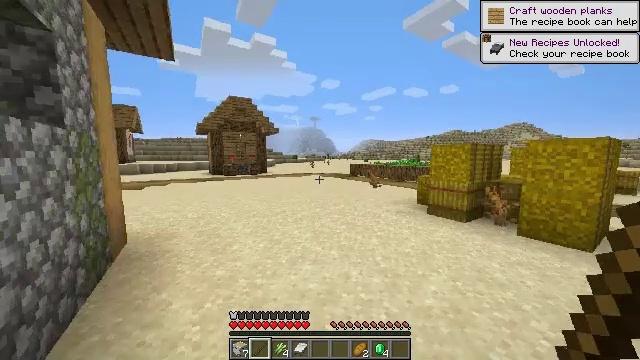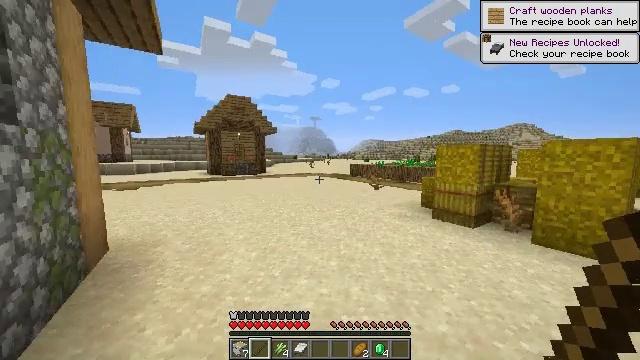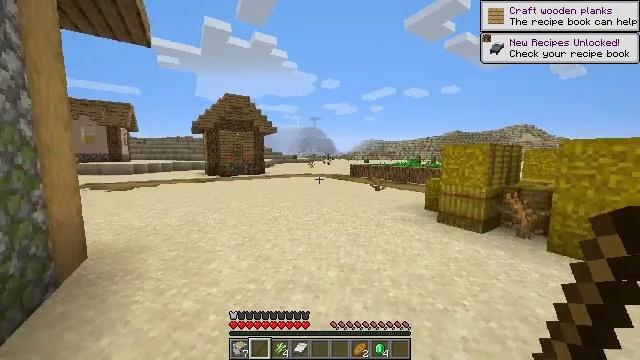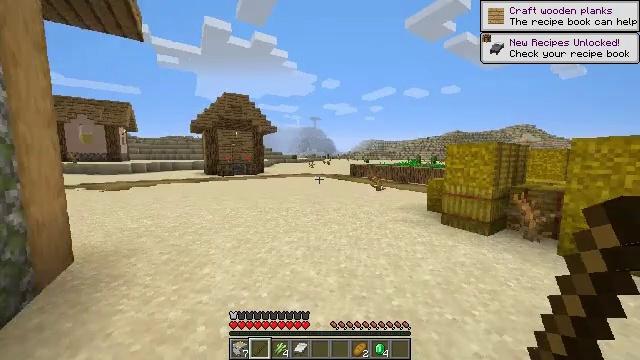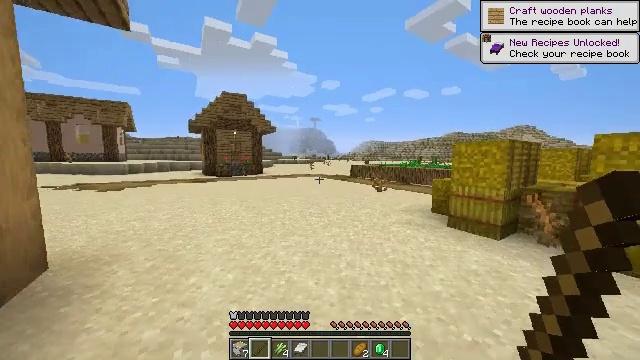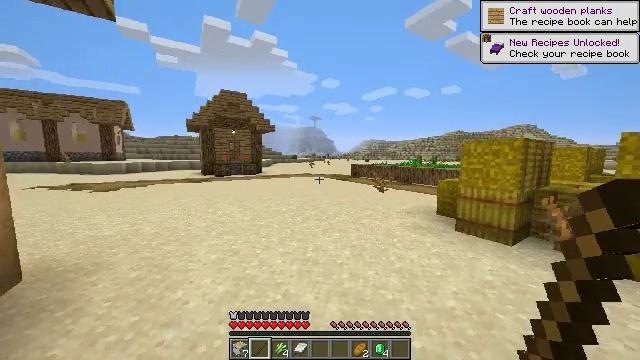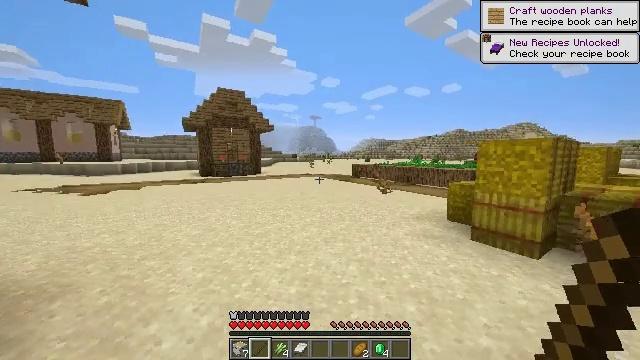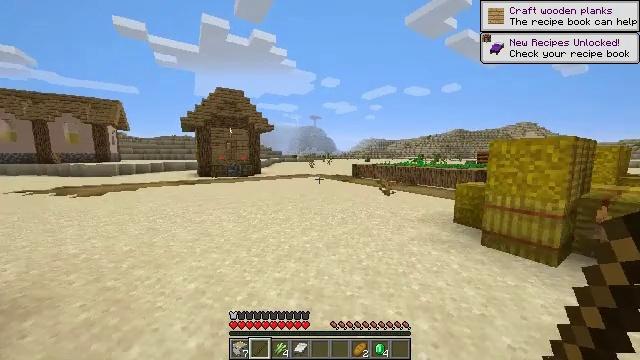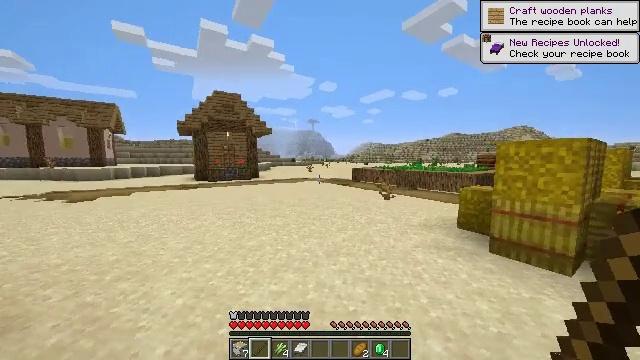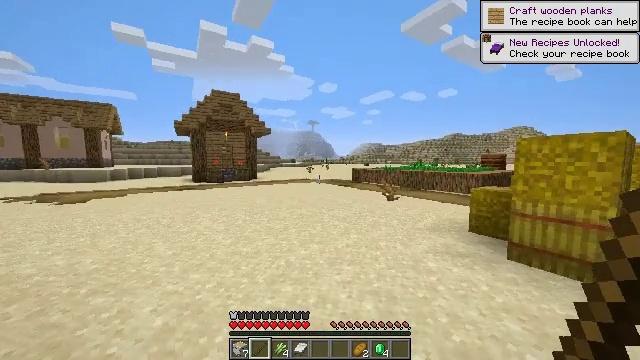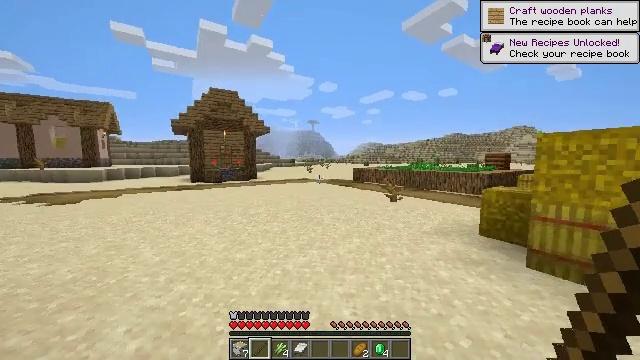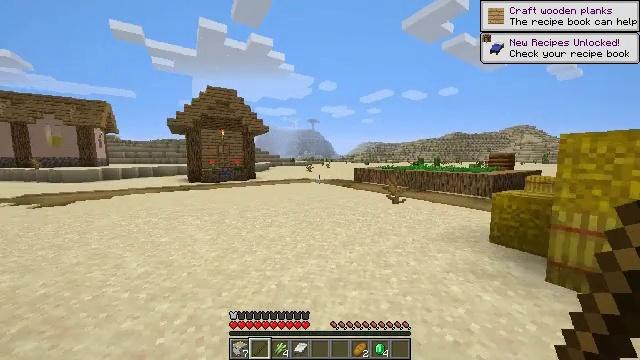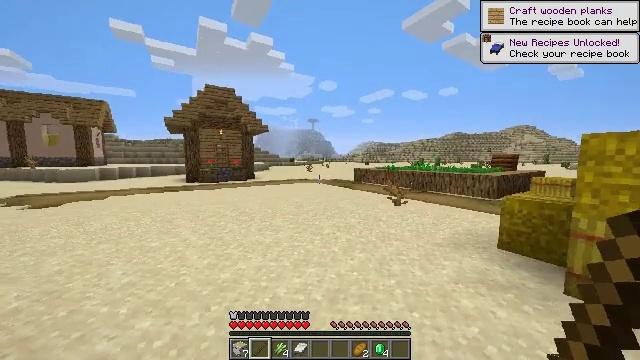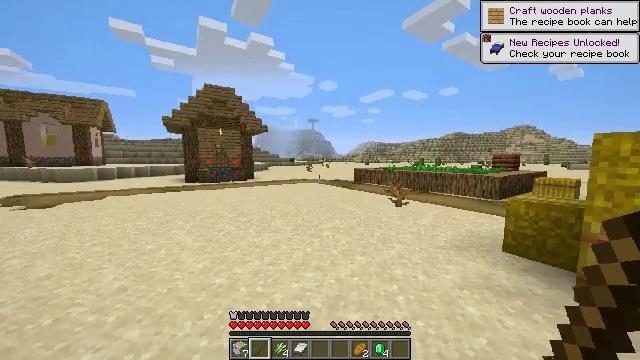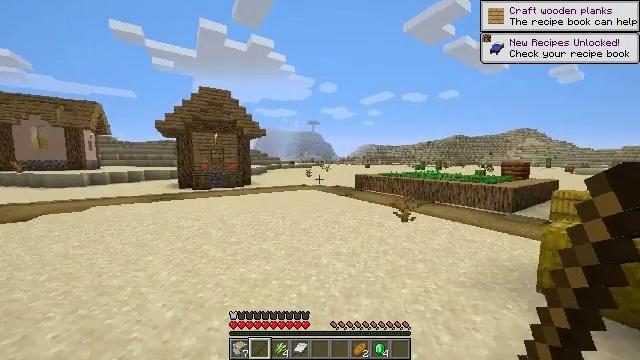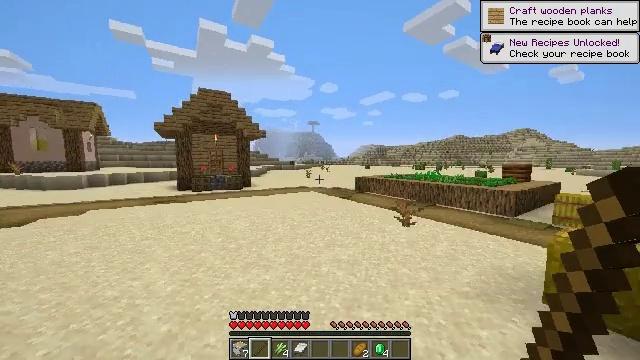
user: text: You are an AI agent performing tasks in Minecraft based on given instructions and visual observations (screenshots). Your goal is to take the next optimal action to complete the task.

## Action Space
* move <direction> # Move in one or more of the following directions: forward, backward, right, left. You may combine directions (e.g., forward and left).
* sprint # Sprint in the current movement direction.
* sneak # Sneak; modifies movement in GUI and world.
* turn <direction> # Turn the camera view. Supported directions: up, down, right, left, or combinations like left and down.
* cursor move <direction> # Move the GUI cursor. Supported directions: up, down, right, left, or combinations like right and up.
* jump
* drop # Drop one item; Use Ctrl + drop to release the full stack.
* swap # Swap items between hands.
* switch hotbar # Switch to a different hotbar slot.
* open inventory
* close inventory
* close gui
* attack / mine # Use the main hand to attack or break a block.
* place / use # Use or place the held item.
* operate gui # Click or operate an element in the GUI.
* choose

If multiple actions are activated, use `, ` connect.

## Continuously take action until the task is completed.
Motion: motion action
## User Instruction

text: Gather a dead bush.
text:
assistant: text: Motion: move forward
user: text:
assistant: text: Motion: move forward
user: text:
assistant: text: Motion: move forward
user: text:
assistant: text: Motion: move forward
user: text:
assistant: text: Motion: move forward
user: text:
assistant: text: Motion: move forward
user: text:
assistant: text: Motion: move forward
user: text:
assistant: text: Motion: move forward
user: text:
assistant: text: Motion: move forward
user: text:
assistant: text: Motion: move forward
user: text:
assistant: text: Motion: move forward
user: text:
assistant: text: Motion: move forward
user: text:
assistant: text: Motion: move forward
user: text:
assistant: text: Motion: move forward, jump
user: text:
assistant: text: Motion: move forward, jump
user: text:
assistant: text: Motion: move forward, jump
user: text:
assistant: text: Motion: move forward, jump
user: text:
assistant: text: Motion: move forward, jump
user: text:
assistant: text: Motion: move forward, jump
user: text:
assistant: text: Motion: move forward, jump
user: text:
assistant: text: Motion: move forward, jump
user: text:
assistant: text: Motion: move forward, jump
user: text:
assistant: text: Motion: move forward, jump
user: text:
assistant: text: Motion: move forward, jump
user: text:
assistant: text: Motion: move forward, jump
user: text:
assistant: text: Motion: move forward, turn right and down, jump
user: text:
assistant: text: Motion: move forward, turn right and down
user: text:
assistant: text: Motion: move forward, turn right and down
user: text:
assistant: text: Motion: move forward, turn right and down
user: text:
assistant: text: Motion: move forward, turn right and down, attack / mine